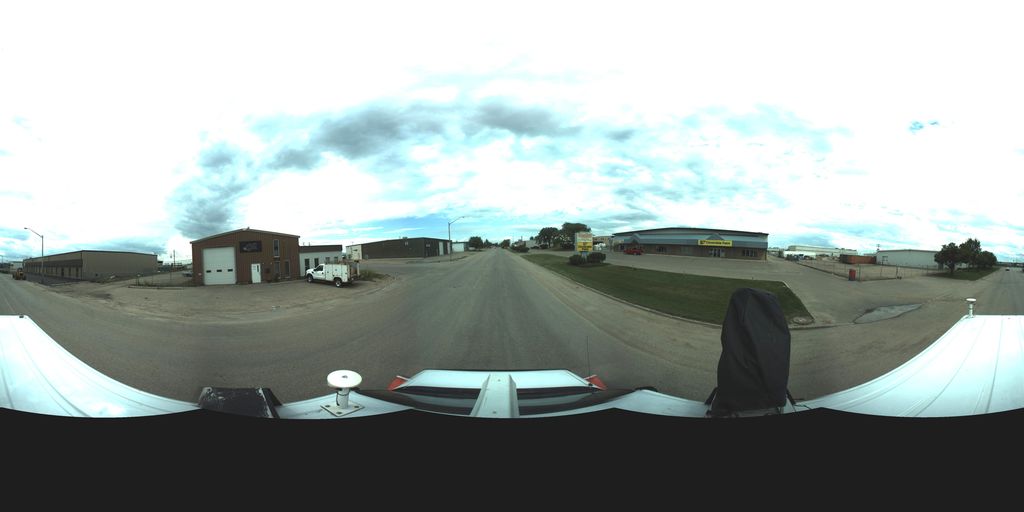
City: saskatoon